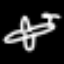
Label: airplane